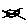
Label: cat